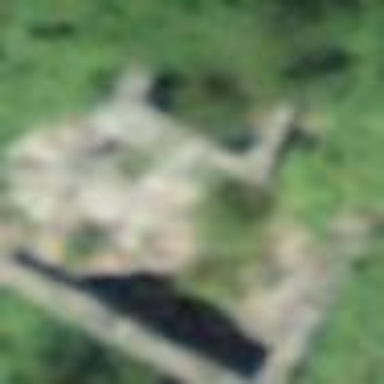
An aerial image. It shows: Historic building now in ruins.